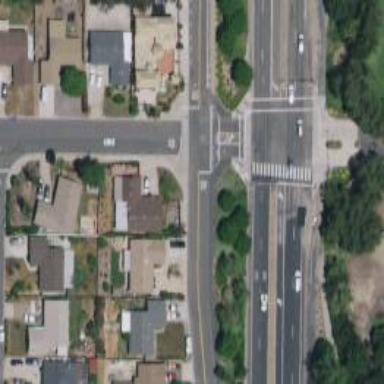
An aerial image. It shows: Road with stop sign.